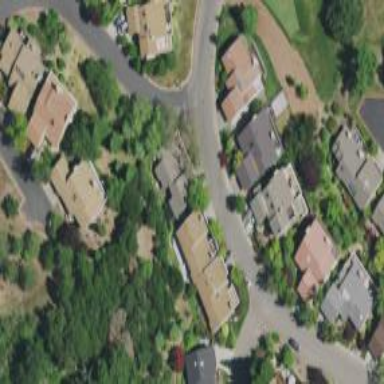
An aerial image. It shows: Residential road with sidewalk on the left.